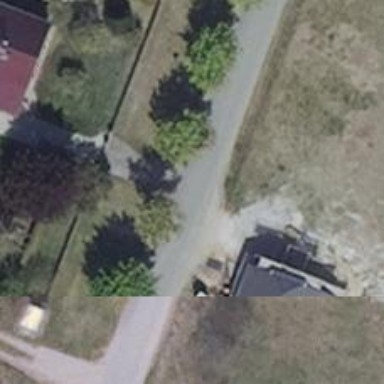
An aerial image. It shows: Driveway.